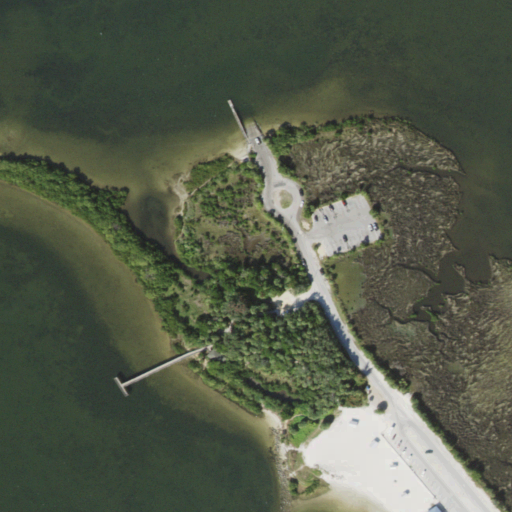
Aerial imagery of island in Florida named Fort Island containing open water, herbaceous wetlands, medium intensity development, woody wetlands, high intensity development, low intensity development, barren land, and open development